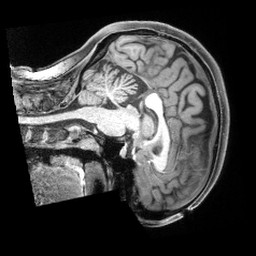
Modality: T1w
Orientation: sagittal
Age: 19
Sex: female
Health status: healthy
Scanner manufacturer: siemens
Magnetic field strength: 3 T
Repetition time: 2.4 s
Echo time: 0.00194 s